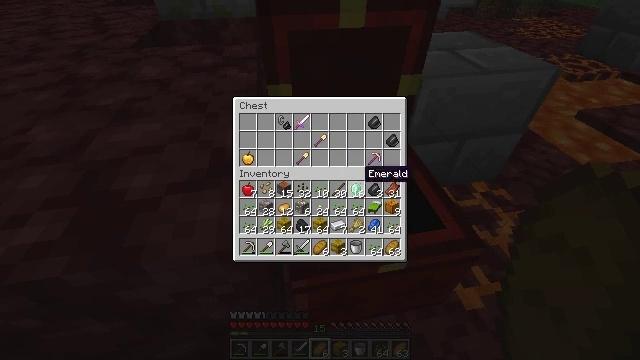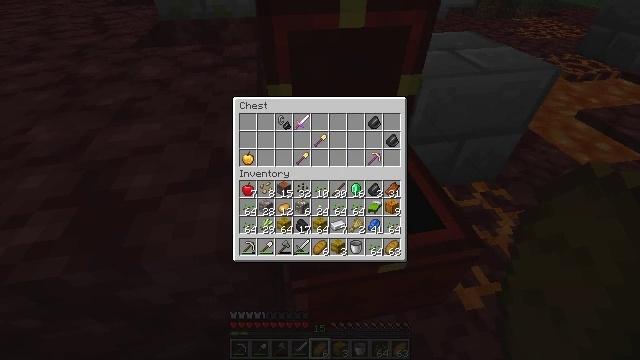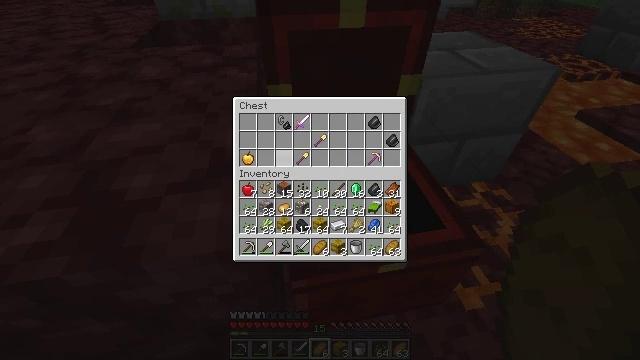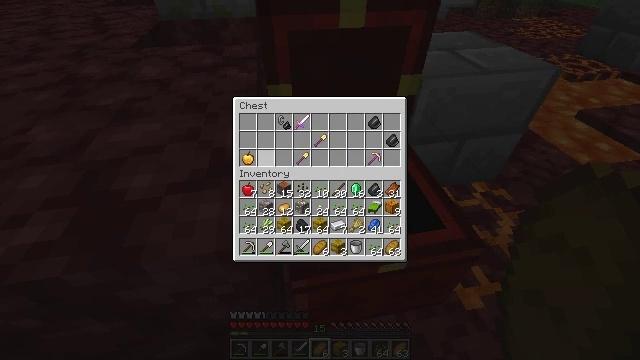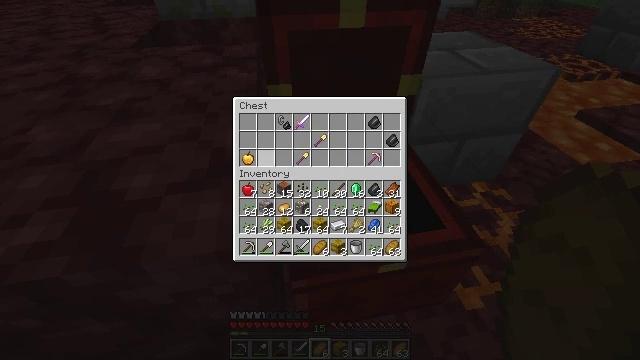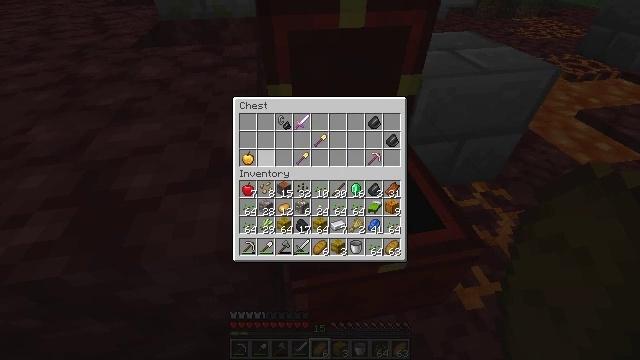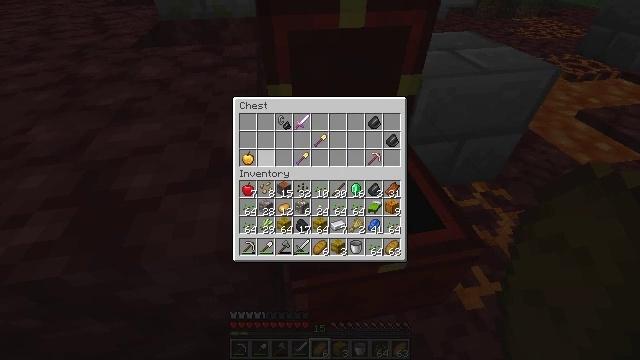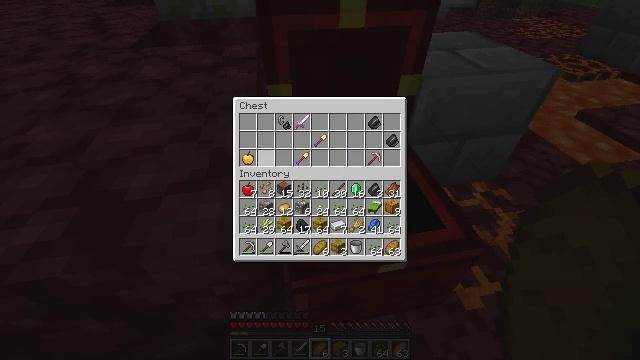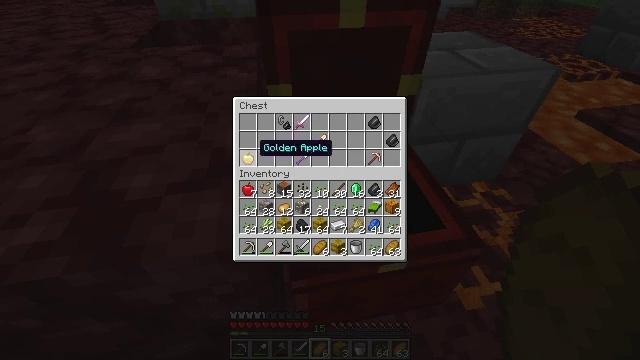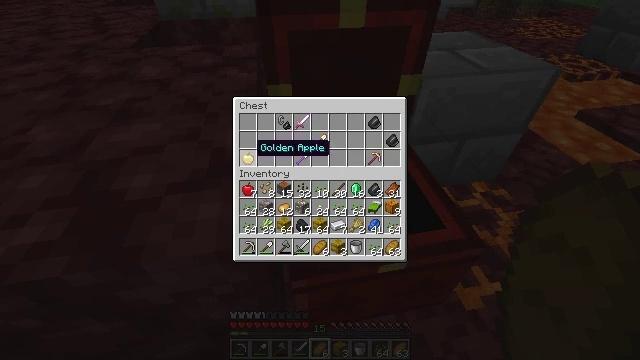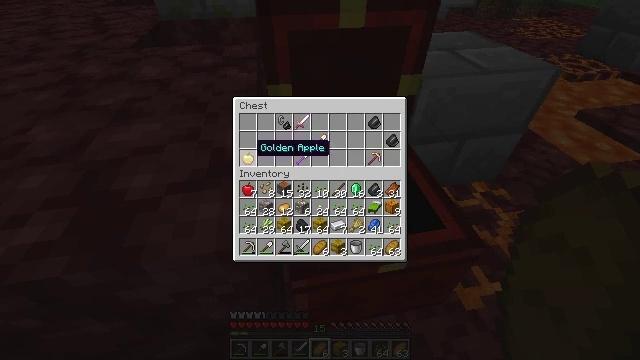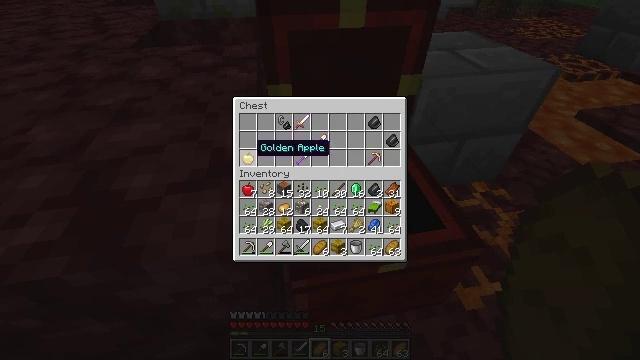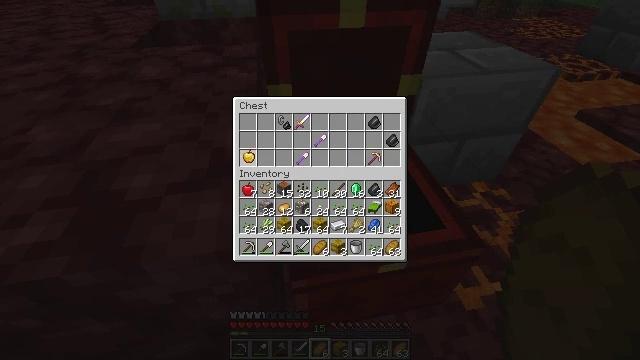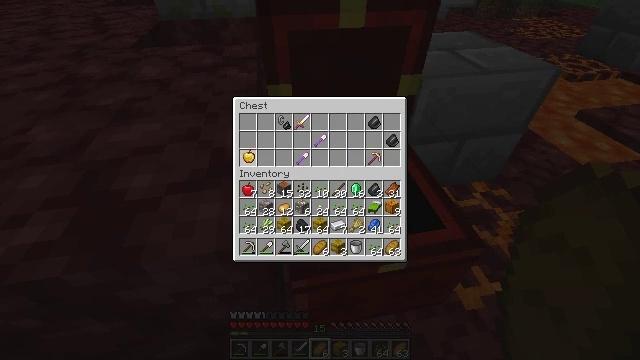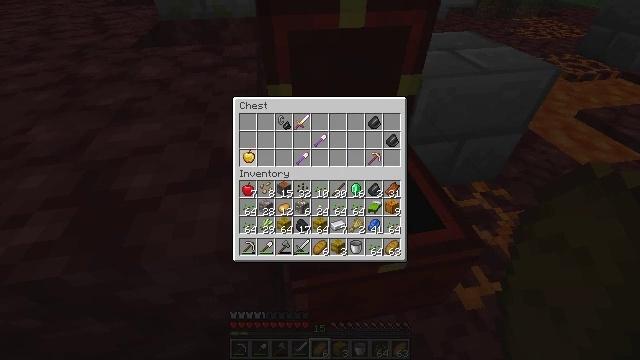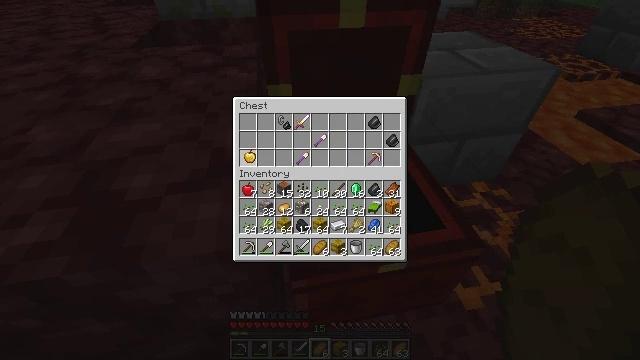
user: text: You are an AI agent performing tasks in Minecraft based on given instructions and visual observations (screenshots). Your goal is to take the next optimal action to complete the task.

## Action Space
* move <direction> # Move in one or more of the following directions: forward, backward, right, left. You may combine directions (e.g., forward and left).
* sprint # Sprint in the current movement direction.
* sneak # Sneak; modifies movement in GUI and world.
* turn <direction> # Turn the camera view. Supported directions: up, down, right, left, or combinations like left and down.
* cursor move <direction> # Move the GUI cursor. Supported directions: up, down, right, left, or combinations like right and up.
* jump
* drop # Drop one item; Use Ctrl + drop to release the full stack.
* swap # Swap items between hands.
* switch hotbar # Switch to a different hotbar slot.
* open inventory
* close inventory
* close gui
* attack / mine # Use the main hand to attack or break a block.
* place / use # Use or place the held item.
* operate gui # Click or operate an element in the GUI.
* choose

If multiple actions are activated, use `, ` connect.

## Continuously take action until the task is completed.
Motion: motion action
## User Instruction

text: Remove a hay block from the inventory.
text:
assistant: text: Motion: cursor move left and up
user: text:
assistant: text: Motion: cursor move left and up
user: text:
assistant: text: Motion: no_op
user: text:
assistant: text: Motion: no_op
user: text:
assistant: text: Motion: no_op
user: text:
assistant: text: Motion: no_op
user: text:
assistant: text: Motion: no_op
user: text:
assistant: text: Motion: no_op
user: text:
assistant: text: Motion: no_op
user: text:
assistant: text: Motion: no_op
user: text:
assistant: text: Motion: no_op
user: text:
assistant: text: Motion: operate gui
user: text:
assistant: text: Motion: operate gui
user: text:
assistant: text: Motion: no_op
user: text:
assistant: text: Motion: no_op
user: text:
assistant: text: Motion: cursor move right and down
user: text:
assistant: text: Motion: cursor move right and down
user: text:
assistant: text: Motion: cursor move right and down
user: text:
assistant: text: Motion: cursor move right and down
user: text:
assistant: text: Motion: cursor move right and down
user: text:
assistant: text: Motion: cursor move right
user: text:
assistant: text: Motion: no_op
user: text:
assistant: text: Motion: no_op
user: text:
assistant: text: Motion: no_op
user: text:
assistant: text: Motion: no_op
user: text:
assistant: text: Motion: cursor move left
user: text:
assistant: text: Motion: cursor move left
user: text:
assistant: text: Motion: no_op
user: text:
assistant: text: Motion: no_op
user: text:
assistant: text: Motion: no_op